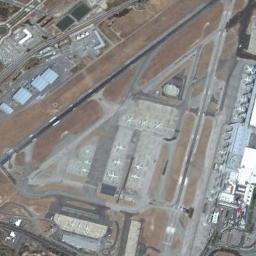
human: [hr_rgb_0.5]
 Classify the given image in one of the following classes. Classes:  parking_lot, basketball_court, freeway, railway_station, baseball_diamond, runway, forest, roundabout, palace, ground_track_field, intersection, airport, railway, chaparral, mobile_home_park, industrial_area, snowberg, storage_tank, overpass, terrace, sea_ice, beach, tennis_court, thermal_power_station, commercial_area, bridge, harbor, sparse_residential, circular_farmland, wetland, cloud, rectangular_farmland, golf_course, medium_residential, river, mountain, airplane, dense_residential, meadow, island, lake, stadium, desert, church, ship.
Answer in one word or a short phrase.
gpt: airport